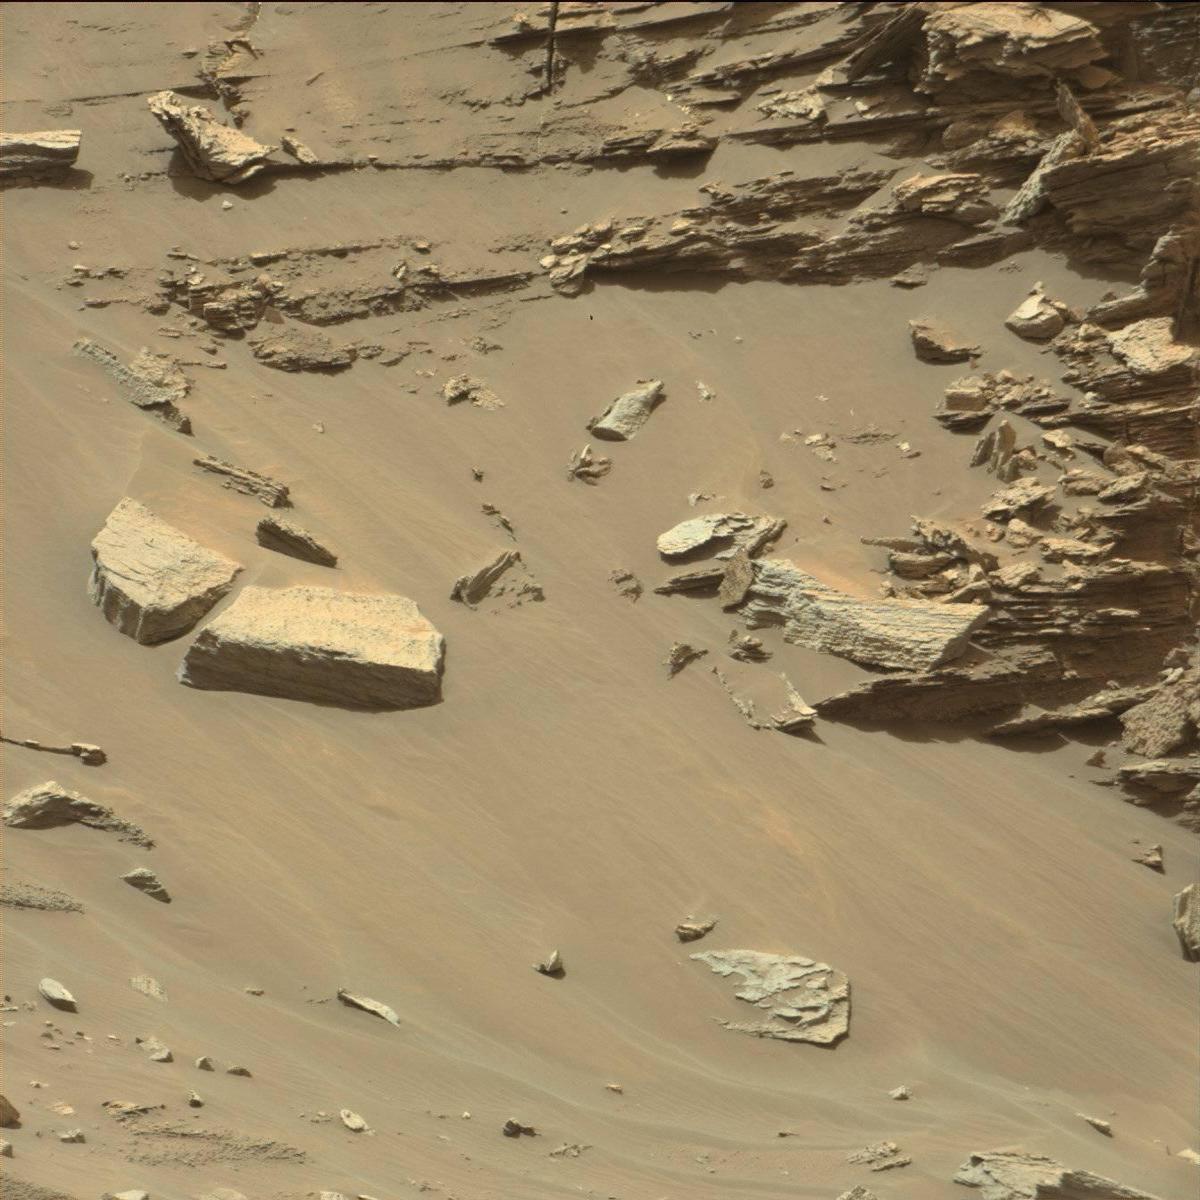
Terrain classes present: Bedrock, Sand / Soil